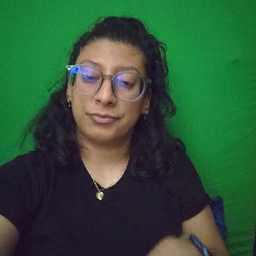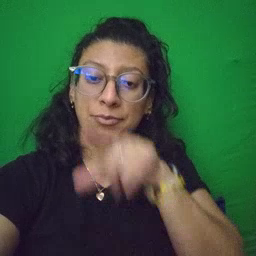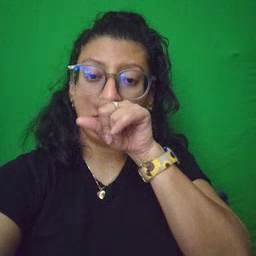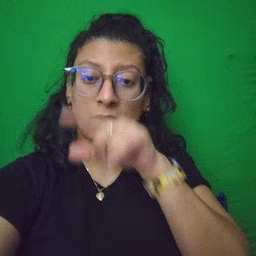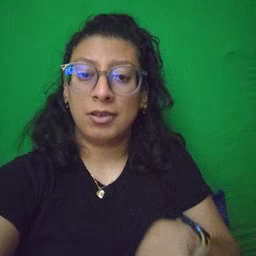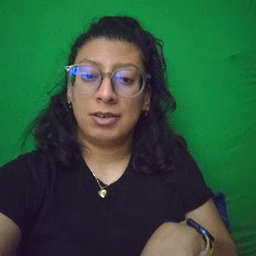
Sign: bird